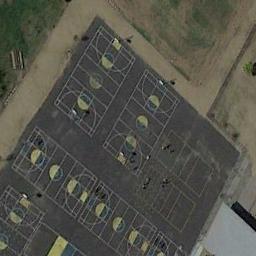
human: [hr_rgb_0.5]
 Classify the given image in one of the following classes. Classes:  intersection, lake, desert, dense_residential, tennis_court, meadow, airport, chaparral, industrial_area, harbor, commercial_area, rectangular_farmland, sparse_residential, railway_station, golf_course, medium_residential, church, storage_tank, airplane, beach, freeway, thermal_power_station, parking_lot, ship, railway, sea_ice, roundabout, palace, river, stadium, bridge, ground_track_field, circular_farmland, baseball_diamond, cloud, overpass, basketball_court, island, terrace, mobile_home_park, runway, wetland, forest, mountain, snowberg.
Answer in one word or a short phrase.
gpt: basketball_court